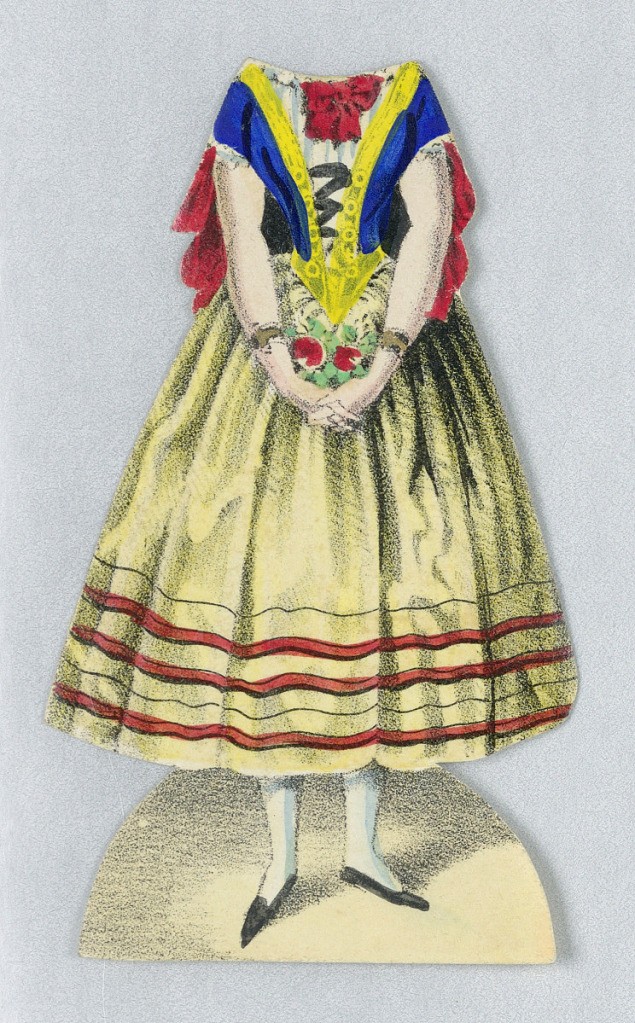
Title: Jenny Lind Paper Doll Costume, Amine from the opera "Die Nachtwandlerin" (The Somnanbule)
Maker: Jenny Lind, Swedish, 1820–1887
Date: ca. 1850
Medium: Lithograph on white wove paper
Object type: Print
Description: Paper doll costume for the figure of Jenny Lind representing the character Amine from the opera Die Nachtwandlerin (The Somnanbule).  Designed to be placed over the doll.